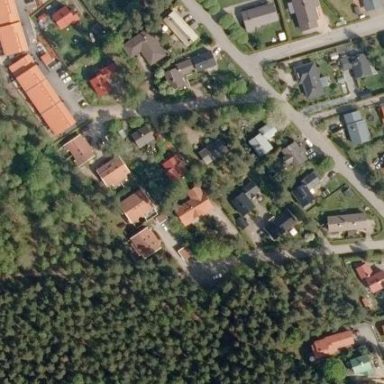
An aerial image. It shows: Residential area.